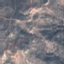
Land use / land cover class: HerbaceousVegetation